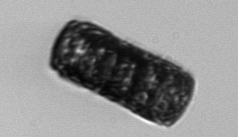
Label: Paralia_sulcata